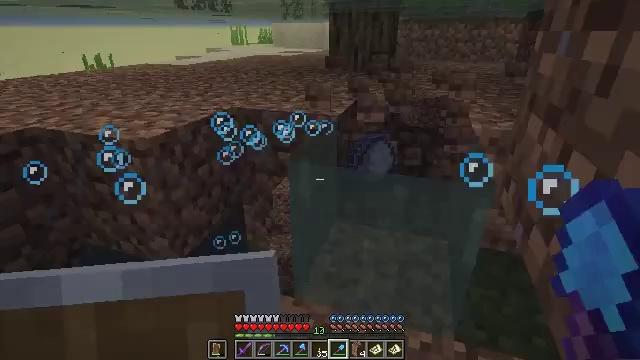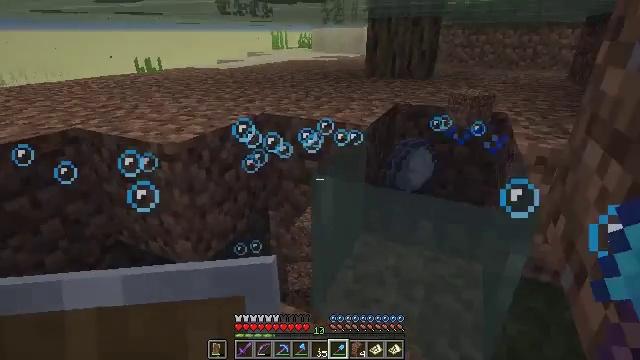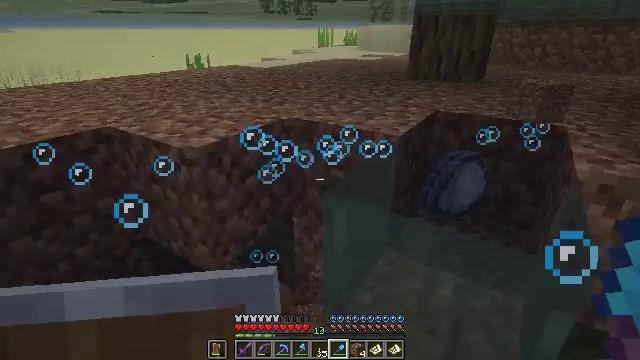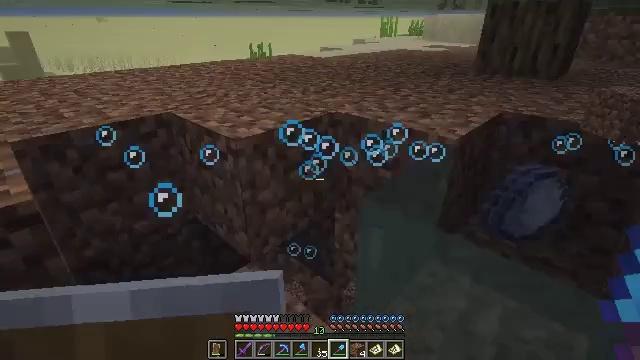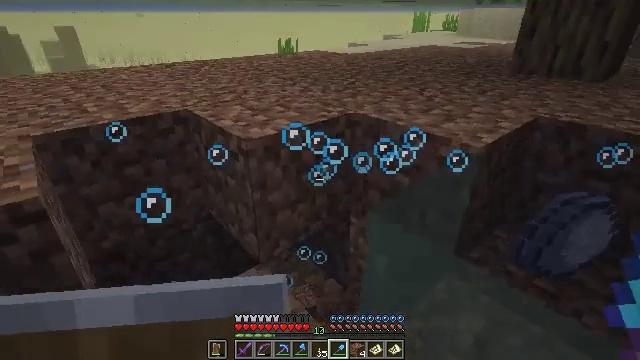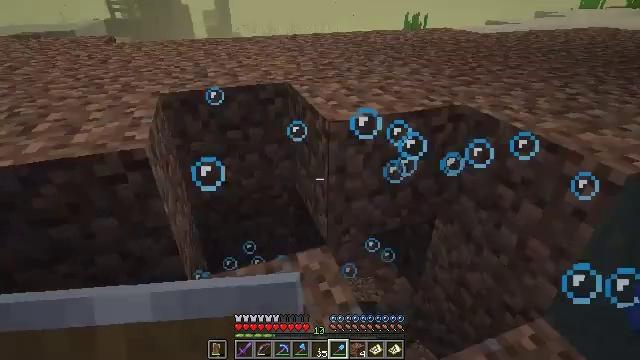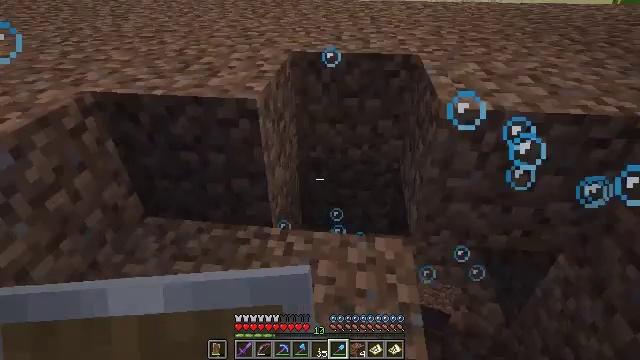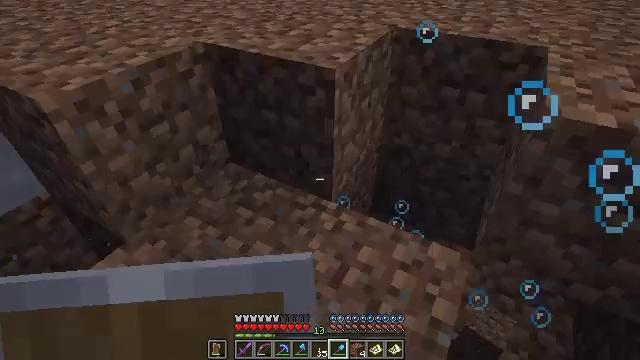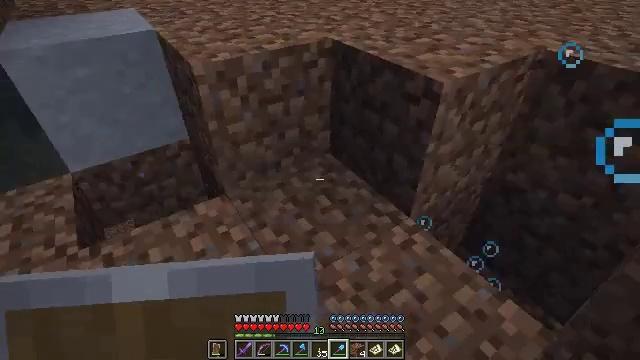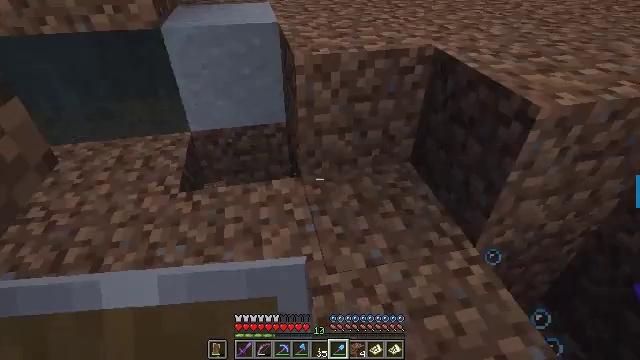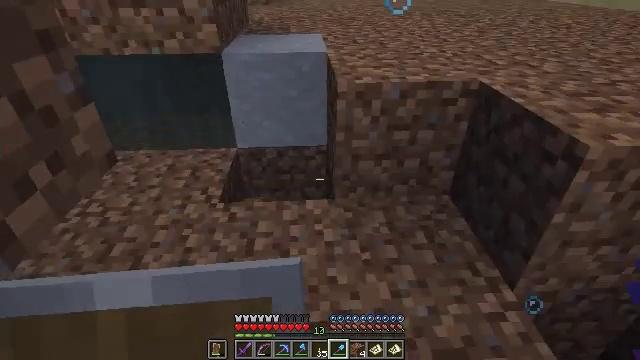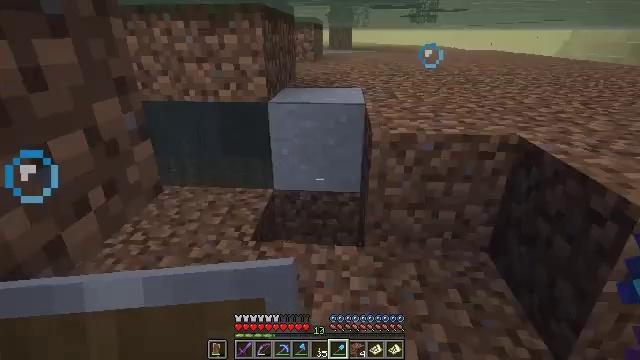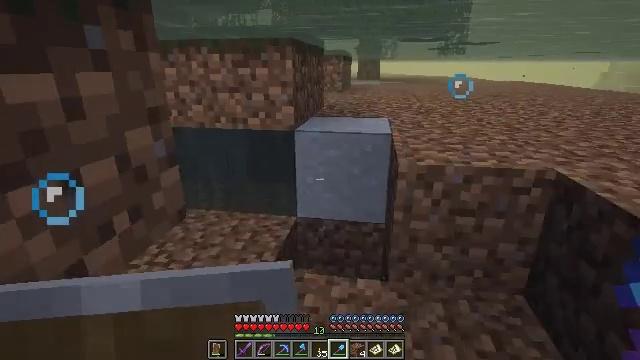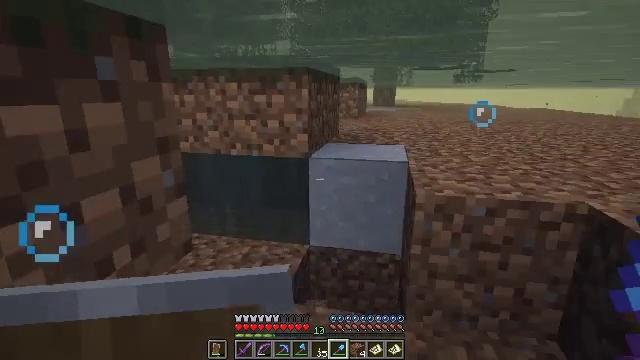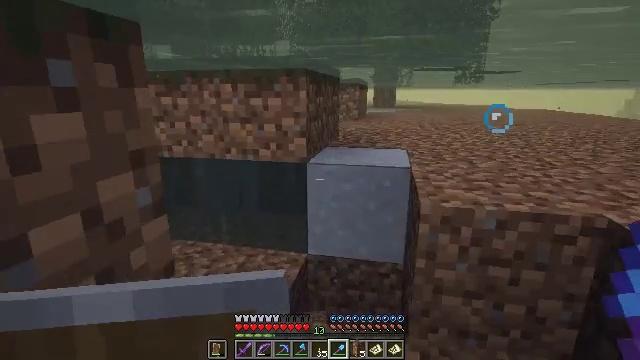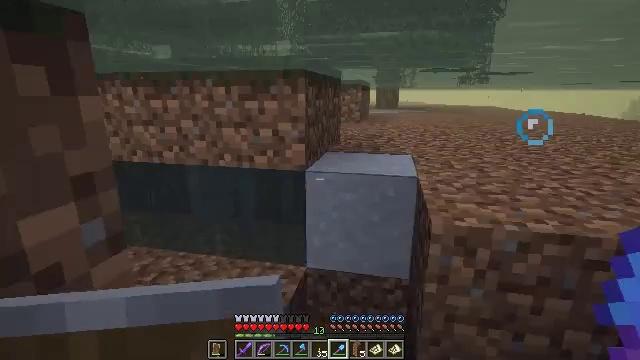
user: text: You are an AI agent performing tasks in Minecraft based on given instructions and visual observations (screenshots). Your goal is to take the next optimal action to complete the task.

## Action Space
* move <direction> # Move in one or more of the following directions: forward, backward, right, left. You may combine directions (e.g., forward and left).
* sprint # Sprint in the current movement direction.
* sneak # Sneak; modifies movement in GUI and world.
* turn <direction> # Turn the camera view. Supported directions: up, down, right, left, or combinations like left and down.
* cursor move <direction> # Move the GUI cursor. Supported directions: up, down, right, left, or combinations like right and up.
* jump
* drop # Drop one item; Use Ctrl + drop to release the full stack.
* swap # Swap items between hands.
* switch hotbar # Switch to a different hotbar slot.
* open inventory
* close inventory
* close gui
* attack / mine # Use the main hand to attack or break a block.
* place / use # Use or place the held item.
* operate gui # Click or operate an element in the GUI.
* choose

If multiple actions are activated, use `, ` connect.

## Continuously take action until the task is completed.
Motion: motion action
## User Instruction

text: Mine the clay from the riverbed.
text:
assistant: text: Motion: move forward and move right, turn left
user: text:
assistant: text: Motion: move forward and move right, turn left
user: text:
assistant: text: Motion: move forward and move right, turn left and down
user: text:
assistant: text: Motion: move forward and move right, turn left
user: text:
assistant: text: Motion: move forward and move right, turn left and down
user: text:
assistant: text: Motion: move forward and move right, turn left and down
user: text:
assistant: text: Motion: move right, turn left and down
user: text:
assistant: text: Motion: move right, turn left and up
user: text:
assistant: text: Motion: turn left
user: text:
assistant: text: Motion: turn left and up
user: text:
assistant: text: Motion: turn left and up
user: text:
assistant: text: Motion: move forward, turn left and up
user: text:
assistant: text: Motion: move forward, turn left and up
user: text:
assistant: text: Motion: move forward
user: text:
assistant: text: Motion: move forward
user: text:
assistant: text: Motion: move forward
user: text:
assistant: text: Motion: move forward
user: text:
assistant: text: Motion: move forward
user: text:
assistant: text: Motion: move forward, turn right and down
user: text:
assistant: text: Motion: turn right
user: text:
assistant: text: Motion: attack / mine
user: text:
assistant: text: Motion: attack / mine
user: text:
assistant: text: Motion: turn left
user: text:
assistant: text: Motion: turn left
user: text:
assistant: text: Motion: turn left and up
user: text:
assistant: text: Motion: turn left and up
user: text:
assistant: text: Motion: no_op